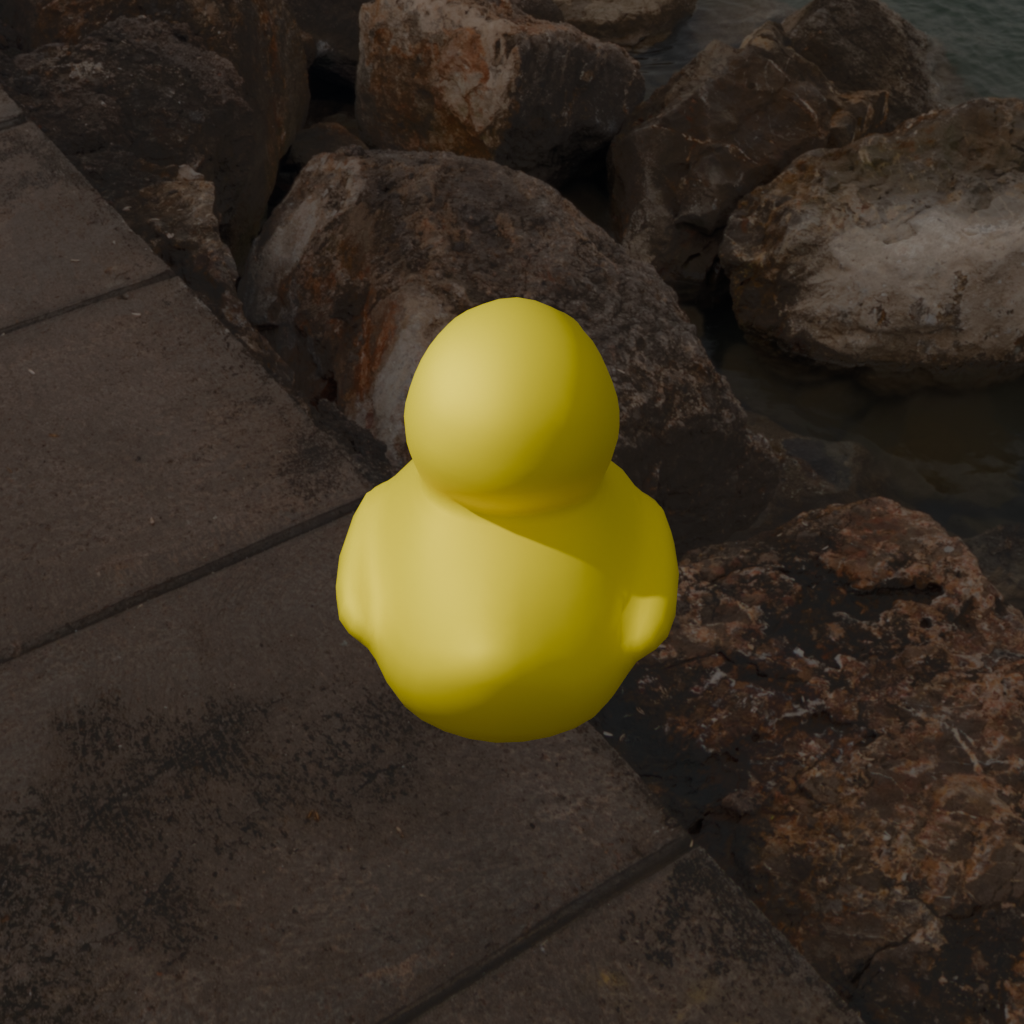
an image of a yellow rubber duck seen from <back> in a rocky pier extending into calm sea with a dramatic cloudy sky at sunset.